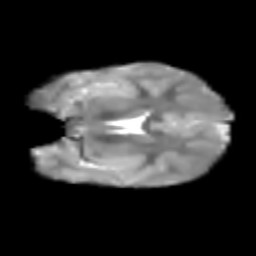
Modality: T2w
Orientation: coronal
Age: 8
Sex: female
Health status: healthy